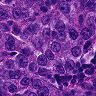
Metastatic tissue present: yes